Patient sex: F
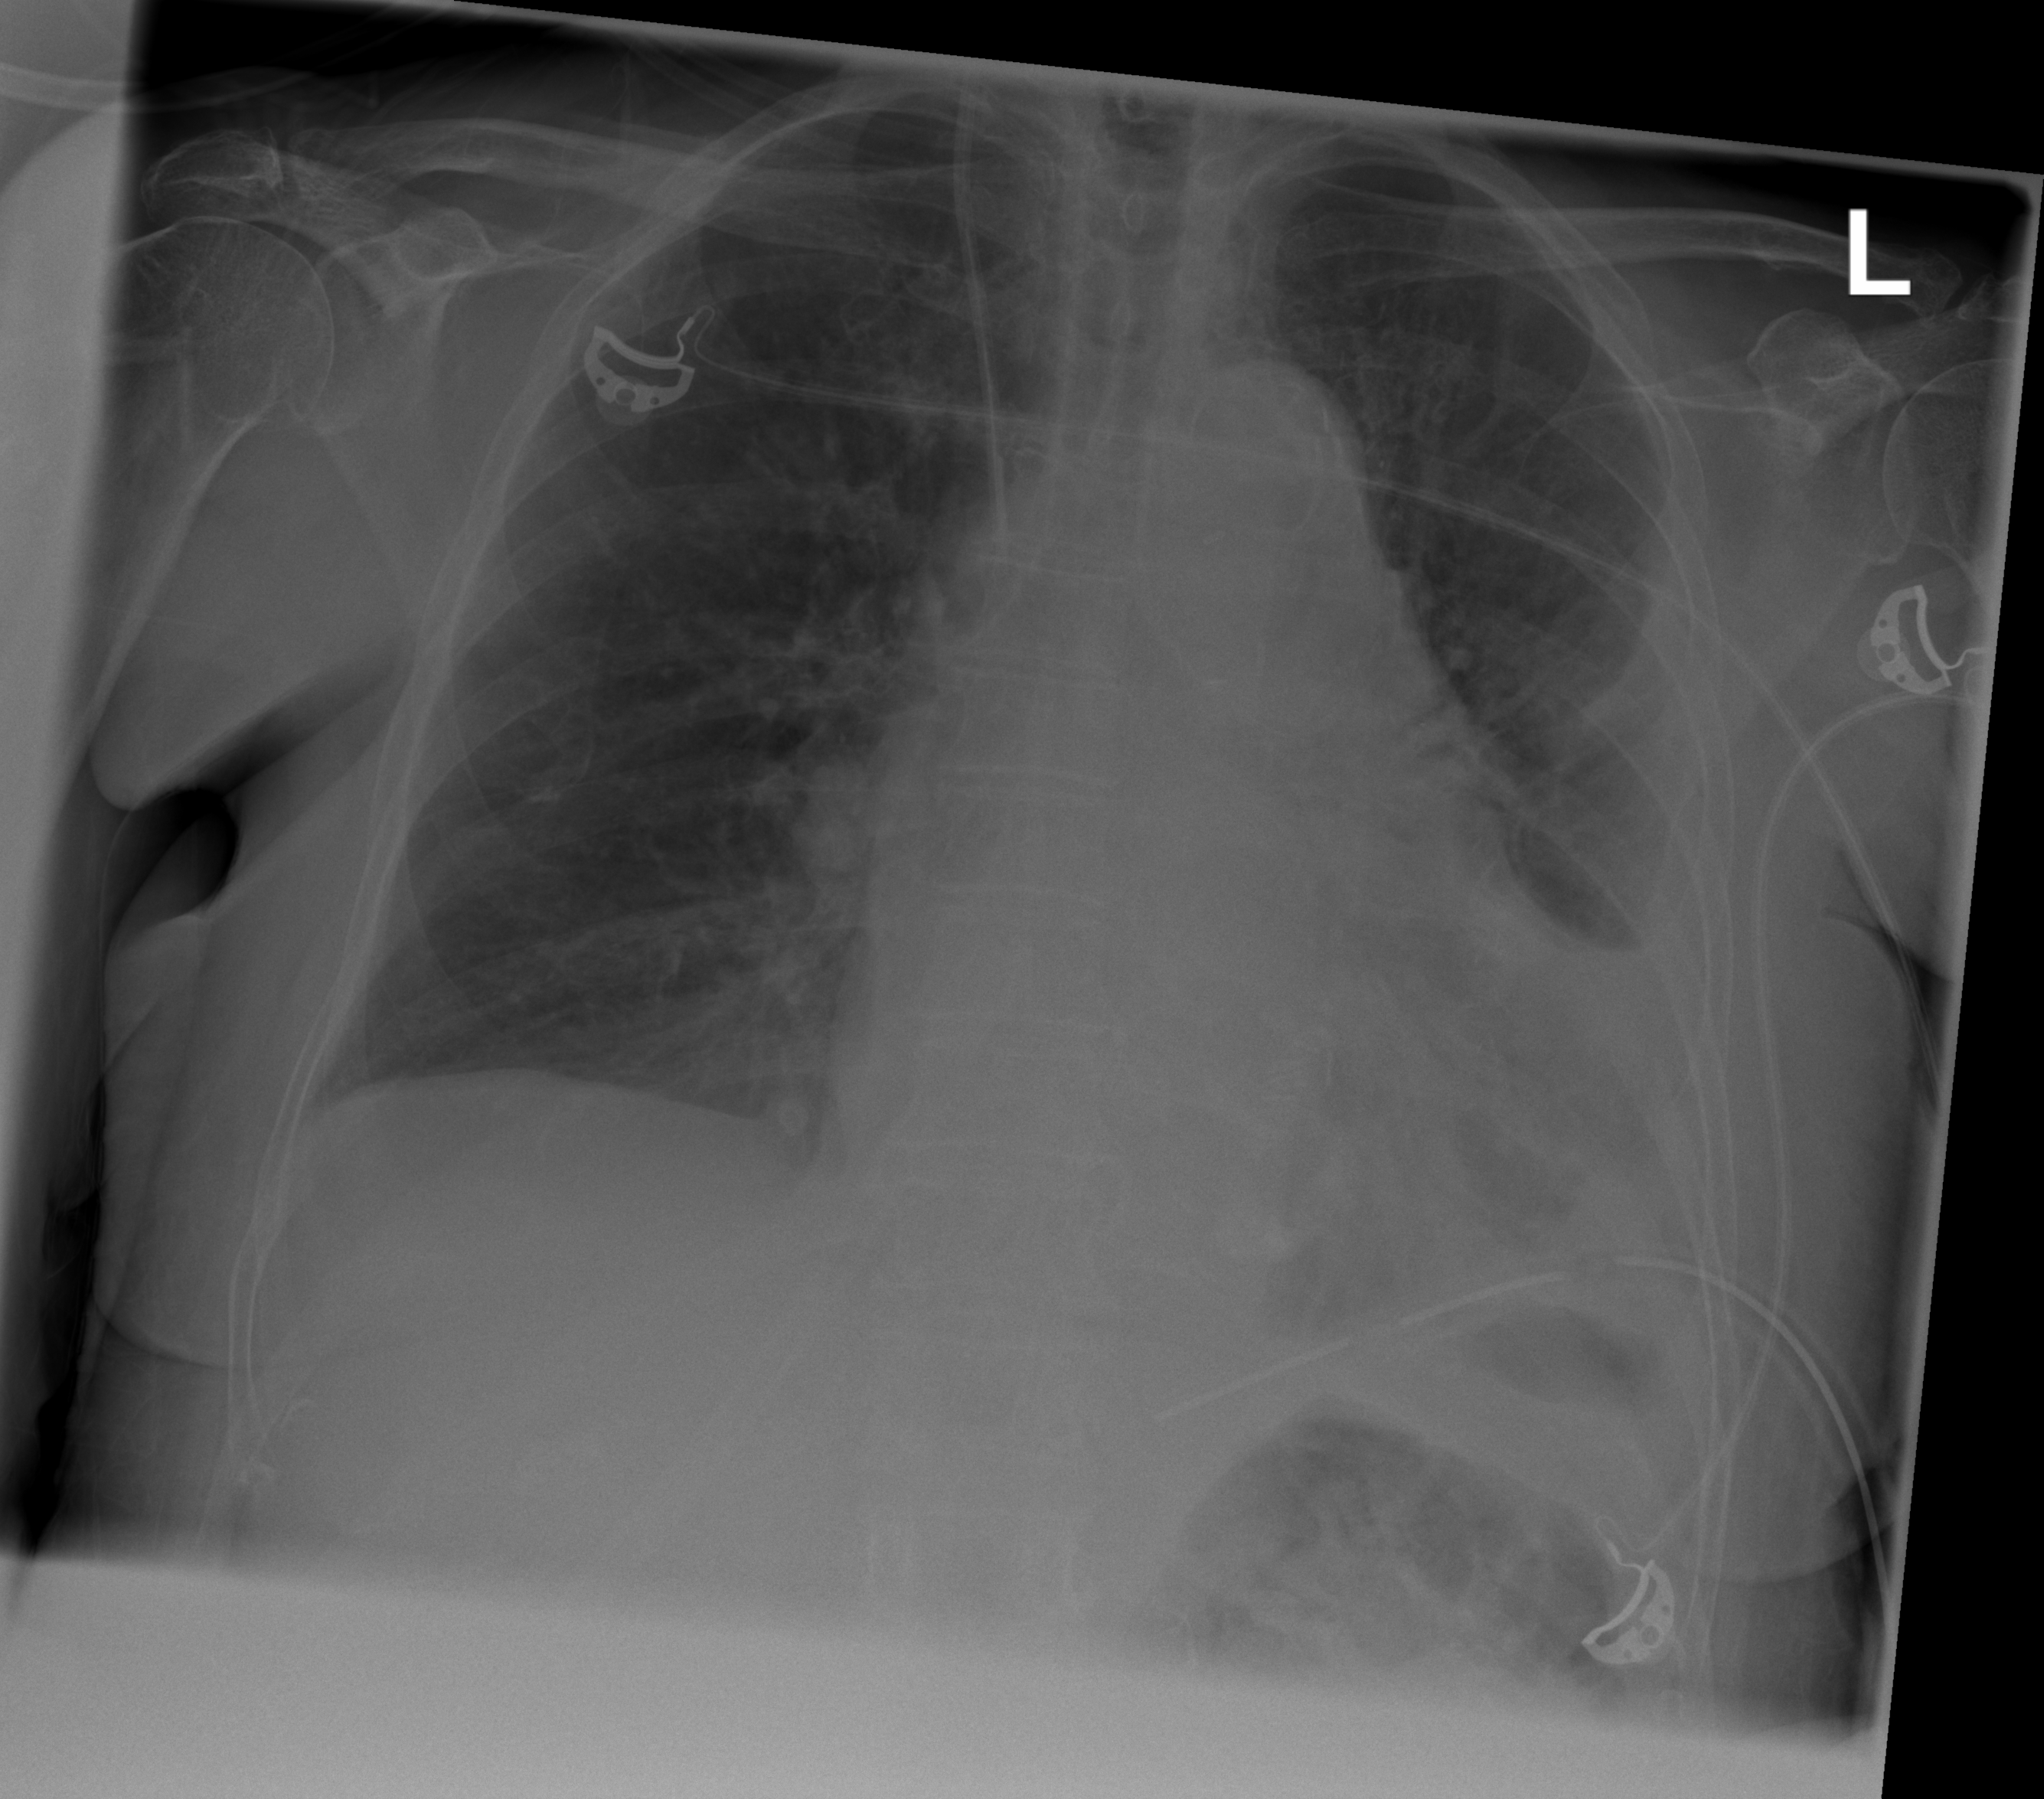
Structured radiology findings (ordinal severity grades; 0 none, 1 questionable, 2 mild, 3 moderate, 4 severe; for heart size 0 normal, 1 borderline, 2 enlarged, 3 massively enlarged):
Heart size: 2
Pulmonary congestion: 2
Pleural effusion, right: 1
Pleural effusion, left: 2
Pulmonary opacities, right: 0
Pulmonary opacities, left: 0
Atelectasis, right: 2
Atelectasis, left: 2